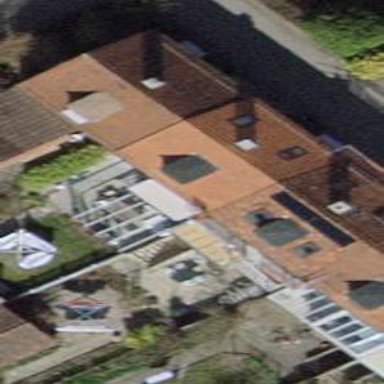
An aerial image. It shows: Gabled house with tile roof.